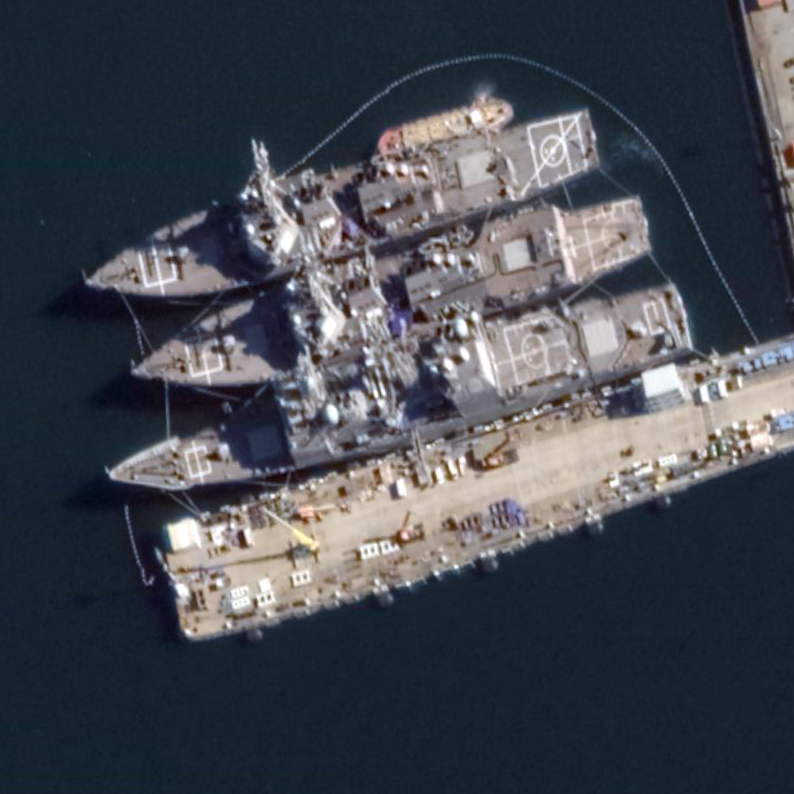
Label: cruiser